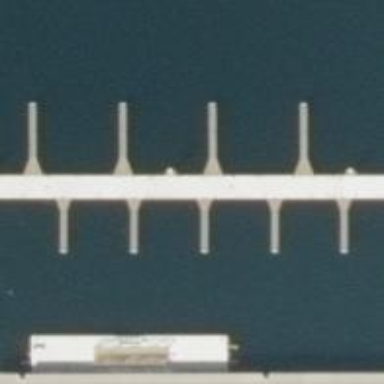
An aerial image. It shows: Man-made pier.